Field crop: maize
Growth stage: 2
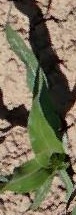
Species: maize